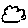
Label: cloud